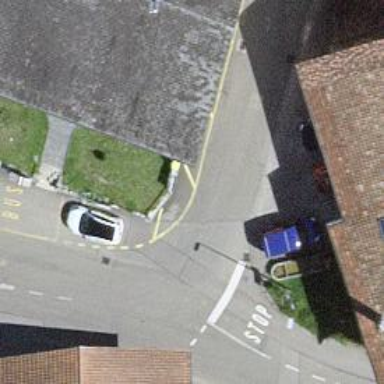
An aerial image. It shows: Post box is visible.